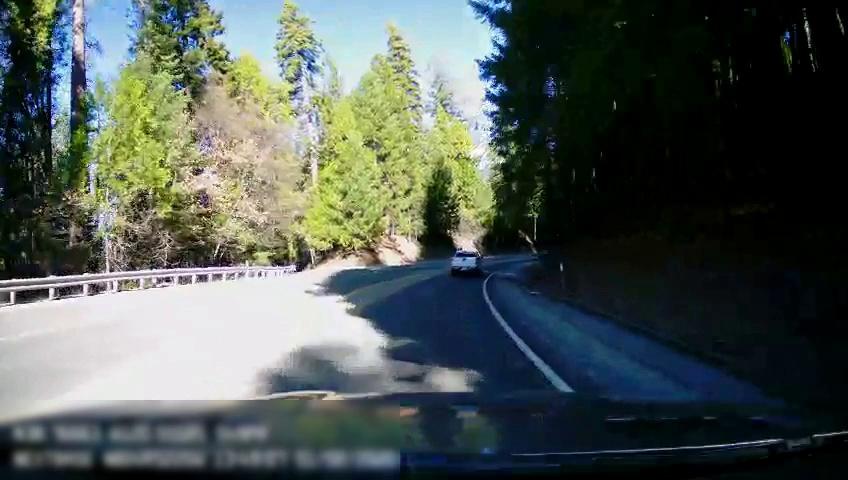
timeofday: Day
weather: Sunny
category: Drivable Space
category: Vehicles | Truck
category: Lanes | Alternate Lane
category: Lanes | Opposite Lane